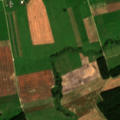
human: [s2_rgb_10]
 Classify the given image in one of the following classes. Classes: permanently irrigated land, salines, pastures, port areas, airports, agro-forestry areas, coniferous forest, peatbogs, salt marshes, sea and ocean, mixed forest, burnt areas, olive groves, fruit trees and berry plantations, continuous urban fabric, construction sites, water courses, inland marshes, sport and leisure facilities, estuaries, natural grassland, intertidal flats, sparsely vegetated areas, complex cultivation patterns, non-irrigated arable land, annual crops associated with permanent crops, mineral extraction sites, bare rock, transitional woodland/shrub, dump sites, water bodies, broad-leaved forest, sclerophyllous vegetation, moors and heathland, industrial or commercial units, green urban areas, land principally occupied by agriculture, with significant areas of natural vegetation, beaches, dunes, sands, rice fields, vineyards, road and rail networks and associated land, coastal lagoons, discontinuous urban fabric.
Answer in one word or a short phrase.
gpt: non-irrigated arable land, pastures, complex cultivation patterns, broad-leaved forest, mixed forest